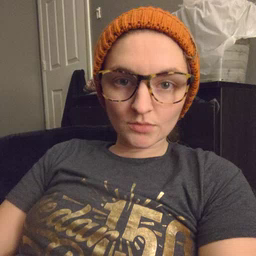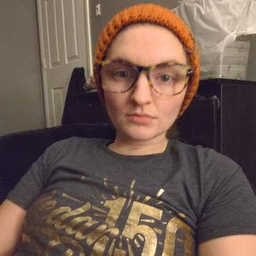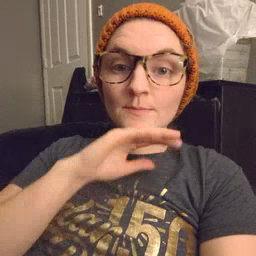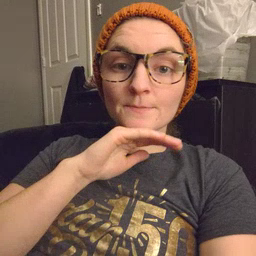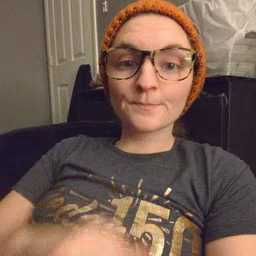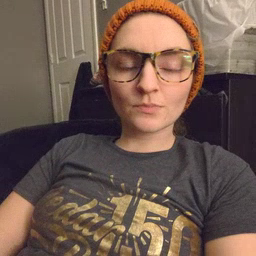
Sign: pig